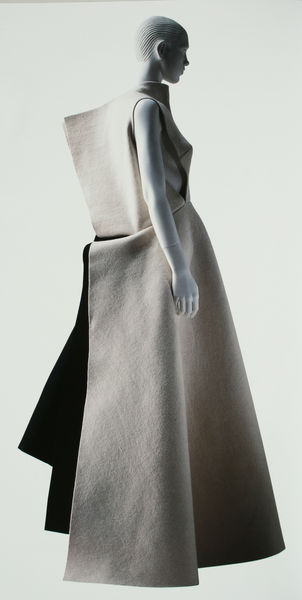
Titel: Kleid
Künstler: Yohji Yamamoto
Standort: Kyoto (Japan)
Institution: Kyoto Costume Institute
Schlagwörter: kopf, schatten, weiß, frau, grau, kleid, licht, profil, rücken, schwarz, mode, rock, arm, arme, falten, kleidung, kragen, lang, leinen, stehen, stoff, seitlich, modell, schwer, modern, falte, glatze, gerade, robe, abendkleid, foto, fotografie, kante, eckig, entwurf, puppe, photo, rollkragen, textil, filz, schlitz, ärmellos, fashion, modepuppe, schaufensterpuppe, haute couture, couture, courege, faltrn